Question: Is there away to add a toolbar on the bottom to Android, similar to the toolbar on iOS devices.?

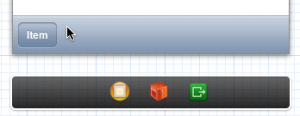
Answer: You can use toolbar inside your layout to make your footer as required :
'''
<?xml version="1.0" encoding="utf-8"?>
<RelativeLayout xmlns:android="http://schemas.android.com/apk/res/android"
android:layout_width="match_parent"
android:layout_height="match_parent"
android:orientation="vertical" >
<!-- // Main content comes here -->
<!-- Footer -->
<RelativeLayout android:id="@+id/footer"
android:layout_width="fill_parent" android:orientation="horizontal"
android:layout_alignParentBottom="true"
android:layout_height="wrap_content">
<LinearLayout
android:layout_height="?attr/actionBarSize"
android:layout_width="match_parent"
android:orientation="vertical">
<include layout="@layout/toolbar"/>
</LinearLayout>
</RelativeLayout>
</RelativeLayout>
'''
Add toolbar.xml file :
'''
<?xml version="1.0" encoding="utf-8"?>
<android.support.v7.widget.Toolbar
xmlns:android="http://schemas.android.com/apk/res/android"
android:layout_width="match_parent"
android:layout_height="wrap_content"
android:background="?attr/colorPrimary"
android:minHeight="@dimen/abc_action_bar_default_height_material">
<!-- One can customize it as much as he wants, for showing an example,
I have shown below how to add an image at the center of toolbar-->
<ImageView
android:layout_width="wrap_content"
android:contentDescription="@string/logo"
android:layout_height="wrap_content"
android:layout_gravity="center"
android:src="@drawable/ic_launcher"/>
</android.support.v7.widget.Toolbar>
'''